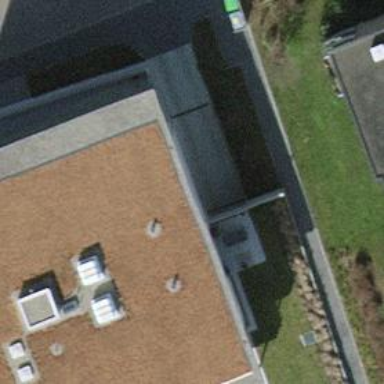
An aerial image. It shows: Parking entrance.